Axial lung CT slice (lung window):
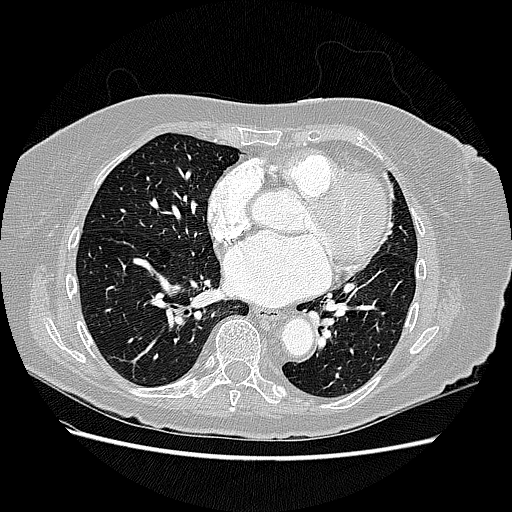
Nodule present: no